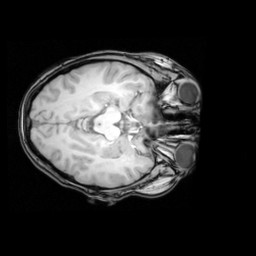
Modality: T1w
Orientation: axial
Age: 19
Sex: female
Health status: healthy
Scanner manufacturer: philips
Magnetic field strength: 3 T
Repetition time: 0.012 s
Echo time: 0.0037 s